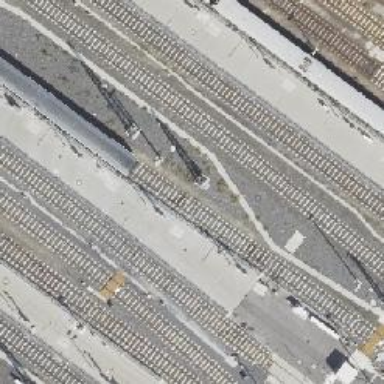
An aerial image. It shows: Railway switch.